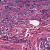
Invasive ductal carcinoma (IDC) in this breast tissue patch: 0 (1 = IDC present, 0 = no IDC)